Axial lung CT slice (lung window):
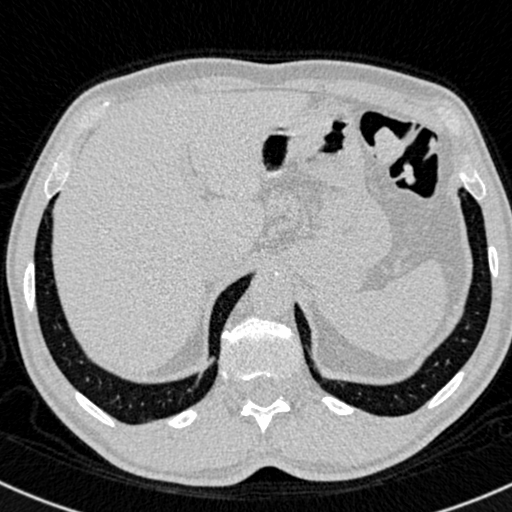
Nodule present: no